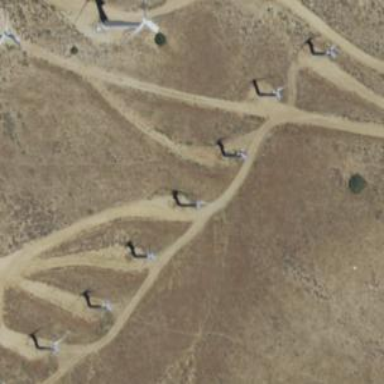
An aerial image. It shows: Wind power generator utilizing wind turbines.